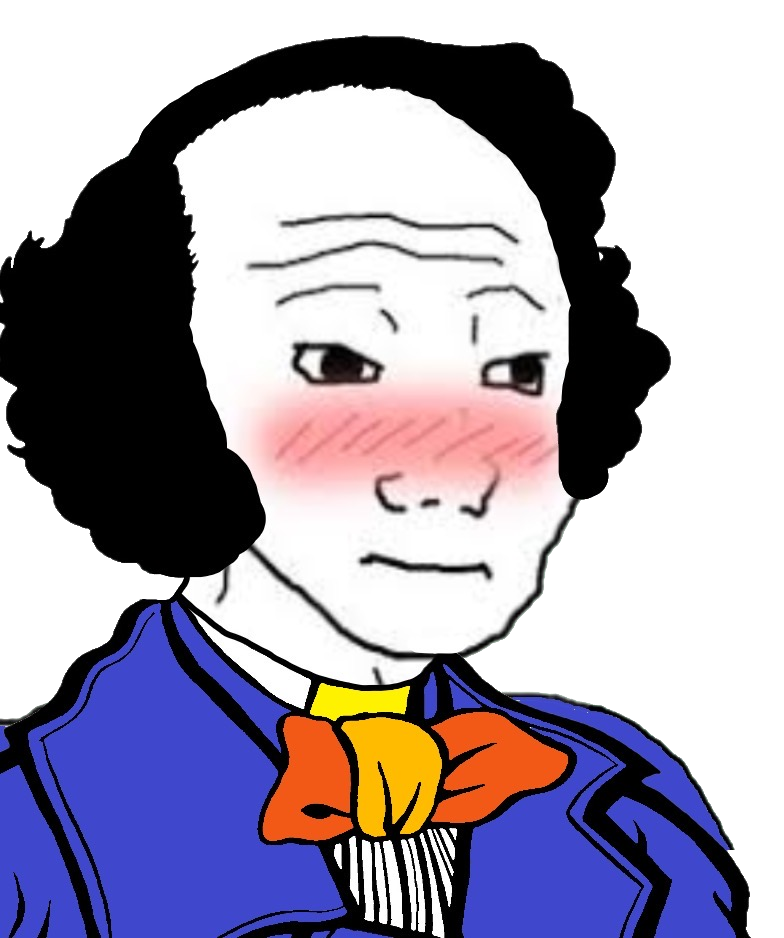
Label: 5_Bloomer